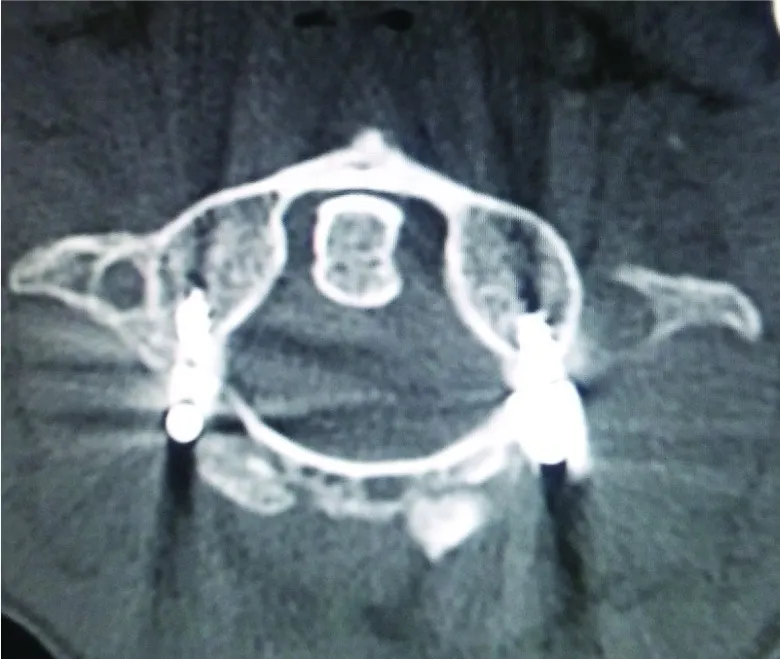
CT spine showing projection of screws through lateral mass of C1.
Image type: radiology (ct)